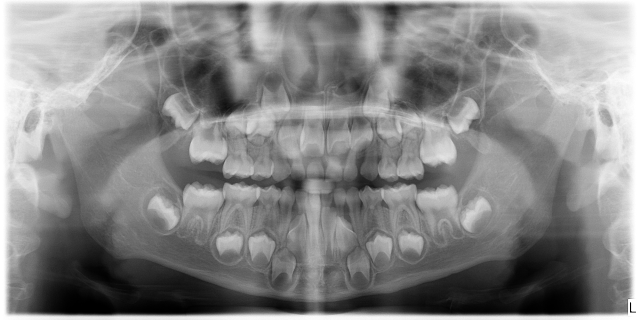
child